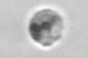
Label: Amoeba